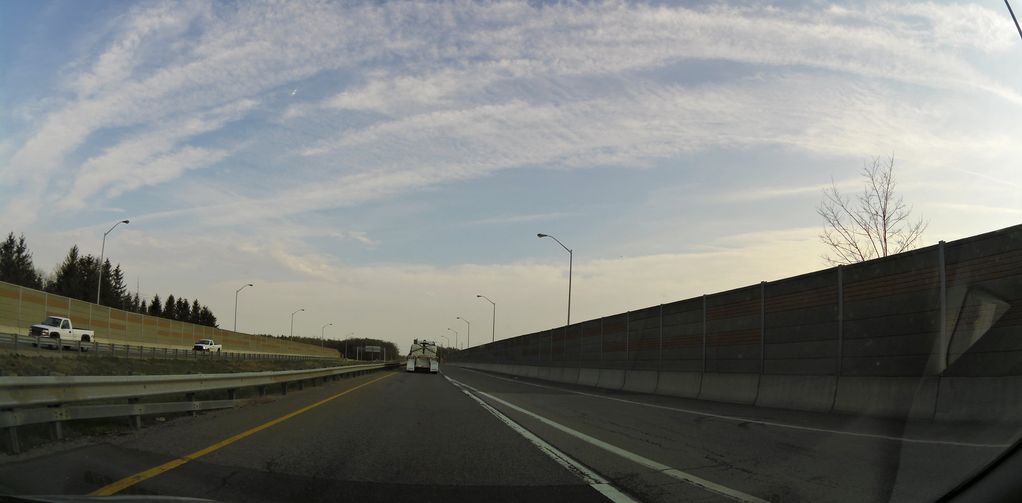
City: hamilton